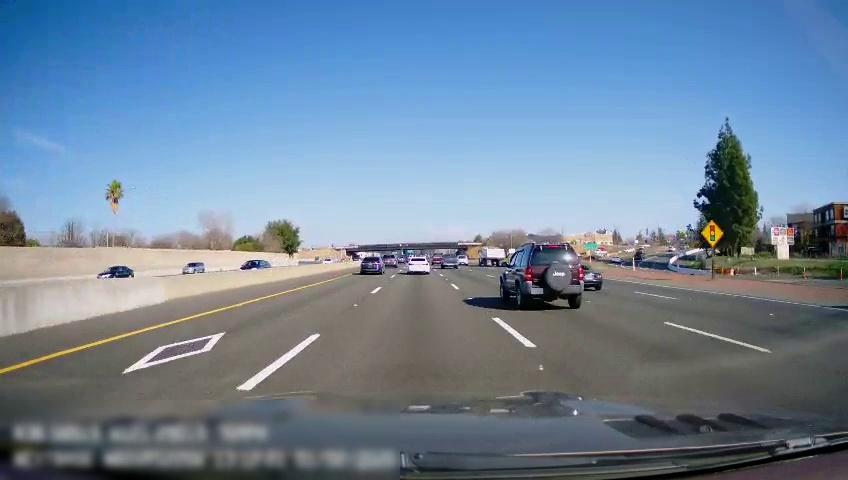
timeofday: Day
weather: Sunny
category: Drivable Space
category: Vehicles | Car
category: Vehicles | Car
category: Vehicles | Car
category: Drivable Space
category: Drivable Space
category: Drivable Space
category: Vehicles | Truck
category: Vehicles | Car
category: Vehicles | Truck
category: Vehicles | Car
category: Vehicles | Truck
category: Vehicles | SUV
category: Vehicles | SUV
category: Vehicles | Car
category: Vehicles | Car
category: Lanes | Alternate Lane
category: Lanes | Alternate Lane
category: Lanes | Alternate Lane
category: Lanes | Alternate Lane
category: Lanes | Current Lane
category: Lanes | Current Lane
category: Lanes | Alternate Lane
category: Traffic | Signs
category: Traffic | Signs